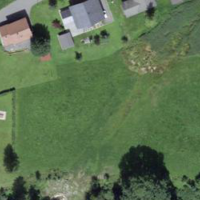
EUNIS habitat code: 24
Species observed at this site:
Cardamine heptaphylla